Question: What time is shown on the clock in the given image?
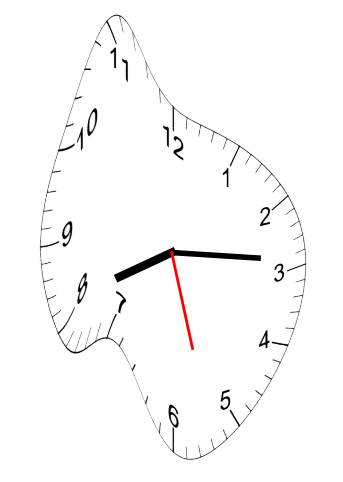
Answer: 08:14:27